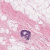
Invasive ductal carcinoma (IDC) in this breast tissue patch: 0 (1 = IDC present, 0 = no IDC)